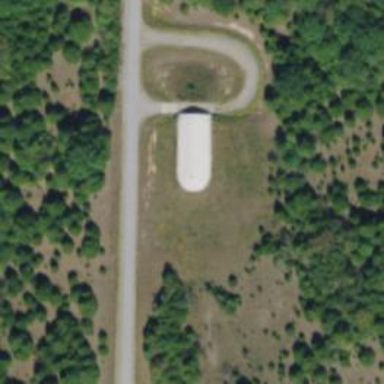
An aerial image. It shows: Military bunker.